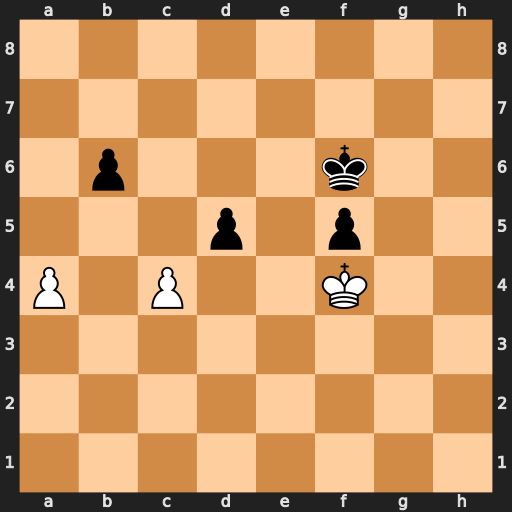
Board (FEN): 8/8/1p3k2/3p1p2/P1P2K2/8/8/8
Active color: w
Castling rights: -
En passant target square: -
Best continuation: cxd5 Kg6 Ke5 f4 Kxf4 Kf6 Ke4